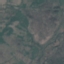
Land use / land cover: HerbaceousVegetation